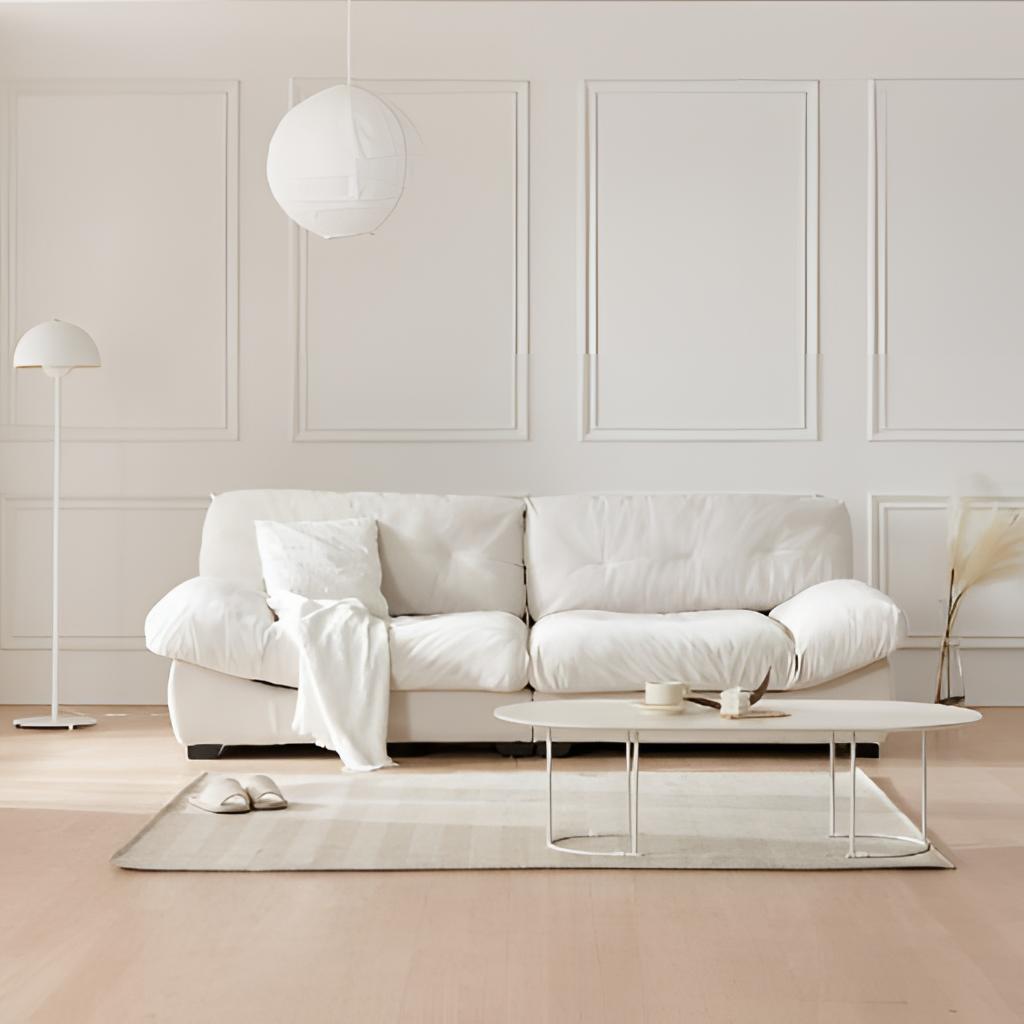
living room, white fabric sofa, wood flooring, with plank pattern, white paint wallpaper, with solid pattern, minimalist